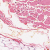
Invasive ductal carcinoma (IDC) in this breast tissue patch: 0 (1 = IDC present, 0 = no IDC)